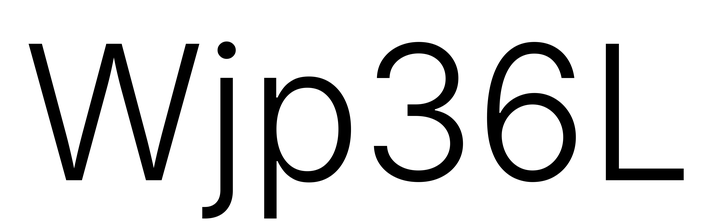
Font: Inter_Light